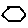
Label: hexagon